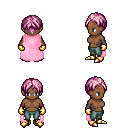
a pixel art fantasy rpg character, female body template, human, dark skin, pink cape, teal pants, pink parted hairstyle, gold gloves, gold boots, four views (front, back, left, right), 2x2 character sprite sheet, small pixel art, hard edges, no anti-aliasing